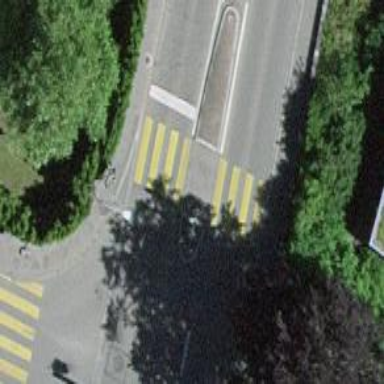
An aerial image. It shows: Zebra crossing on the road.